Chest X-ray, PA view. Patient: 54 years old, sex M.
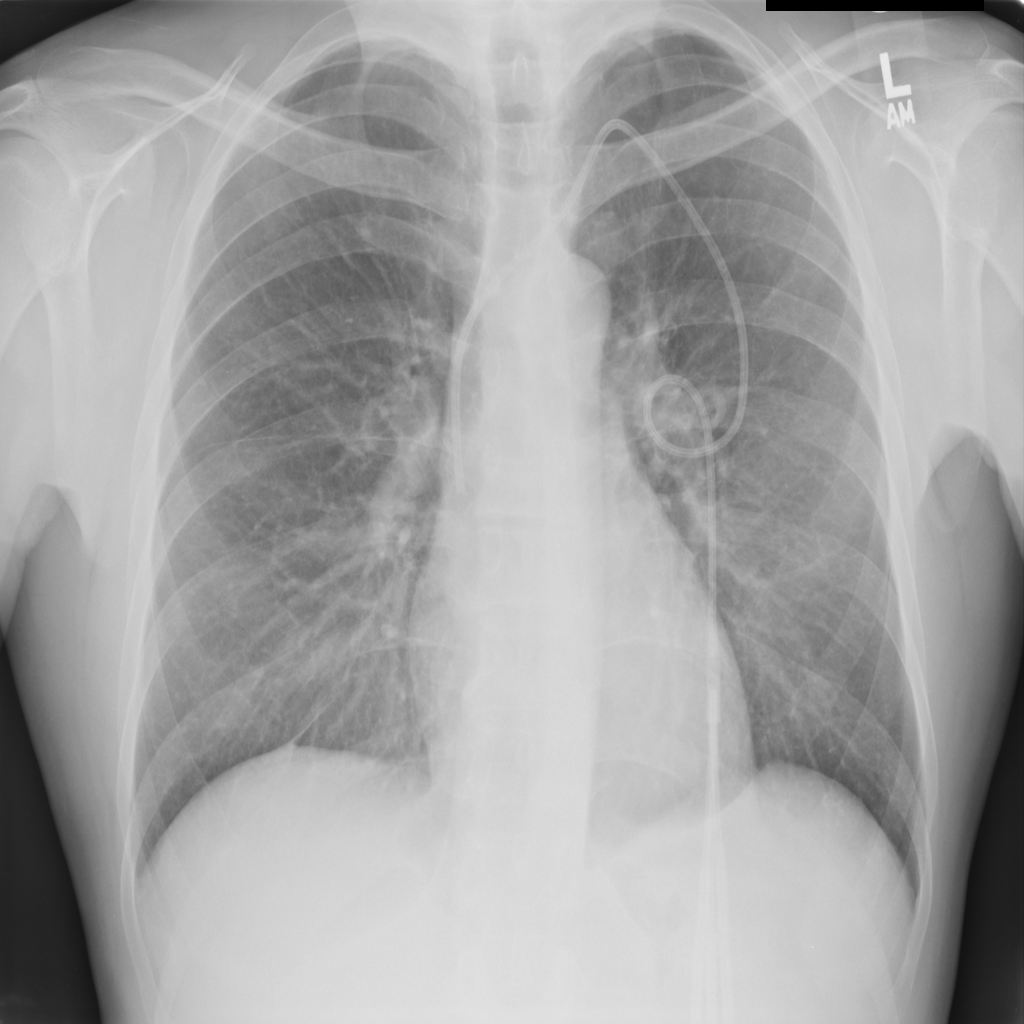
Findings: No Finding